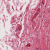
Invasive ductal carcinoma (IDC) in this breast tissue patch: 0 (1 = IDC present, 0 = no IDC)